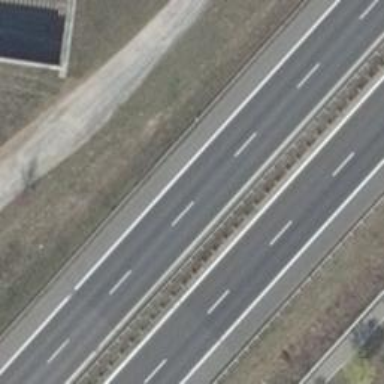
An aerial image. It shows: Asphalt road classified as primary highway which is motorroad.